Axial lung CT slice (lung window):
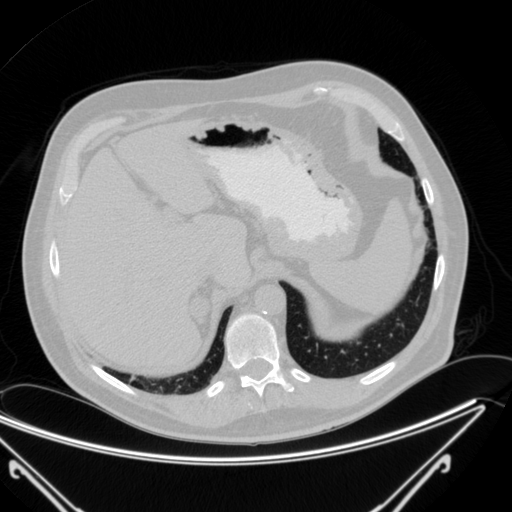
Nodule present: no